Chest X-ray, PA view. Patient: 58 years old, sex F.
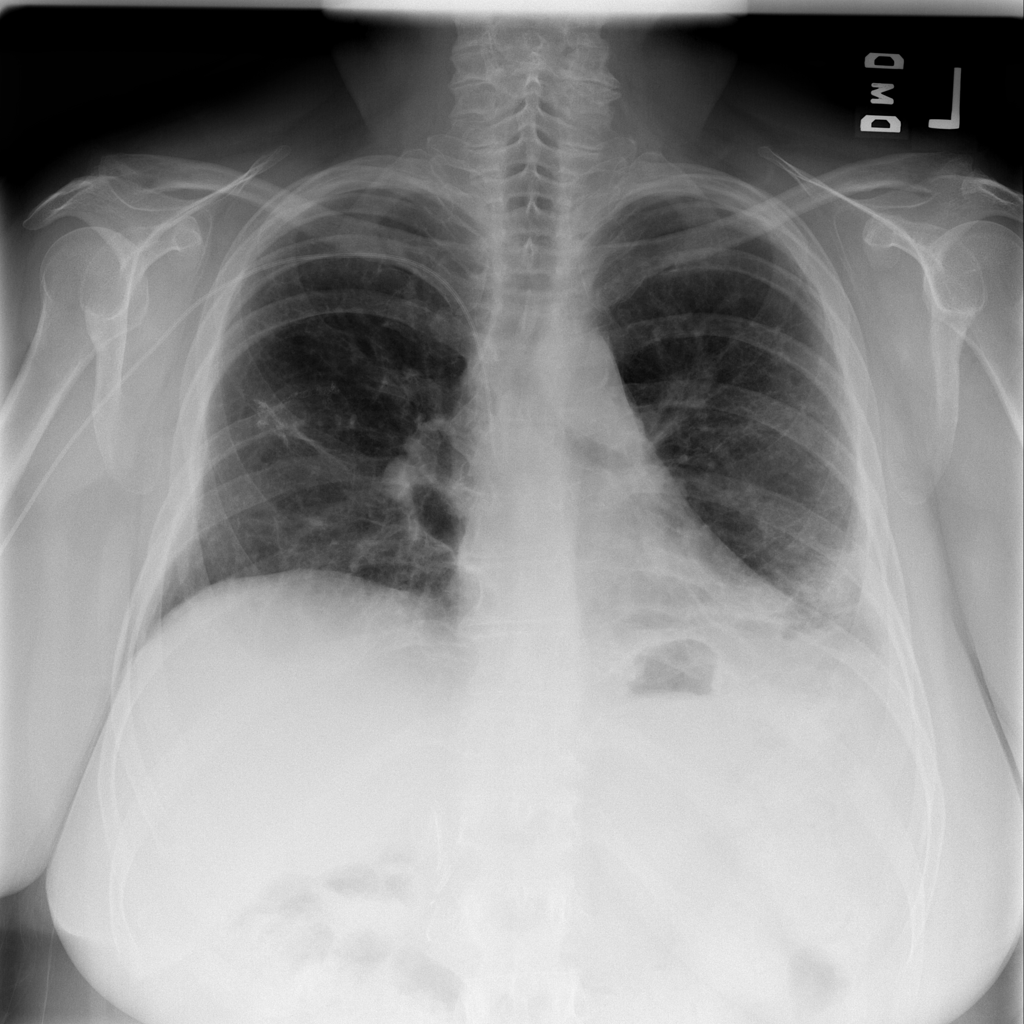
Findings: Pneumothorax